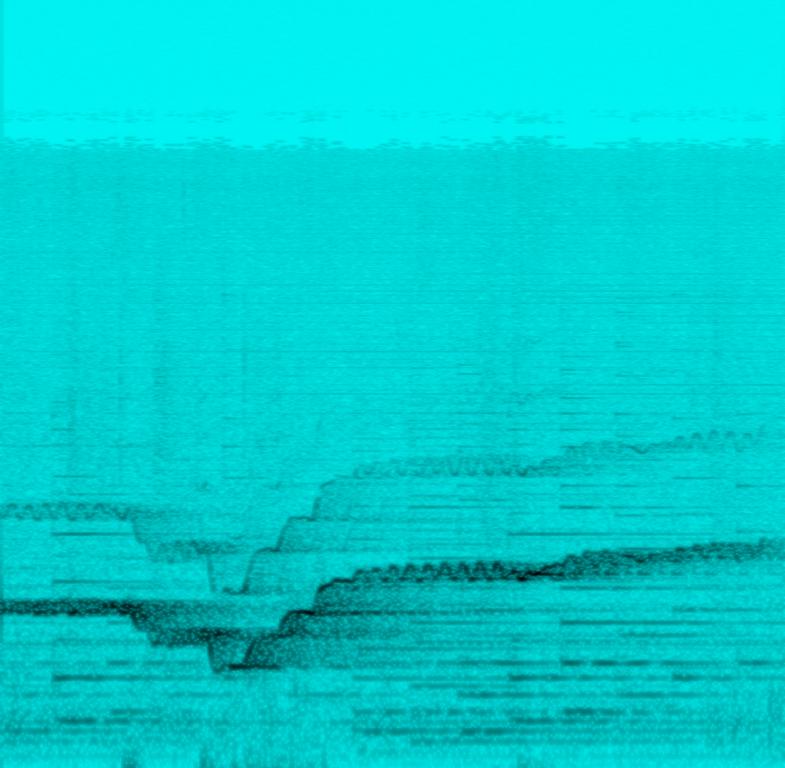
Someone is playing an acoustic piano repeating a phrase of a chord with single notes in the mid-range while a voice-like synthesizer sound is being played in a higher register. The instrument does sound like a female opera singer with a lot of vibrato. This song may be playing in a theater.